Question: I need a reference to Server.MapPath because I am using an api which needs it.
Even if there is a straight .net way to unzip a file I would still like to know what I'm doing wrong.

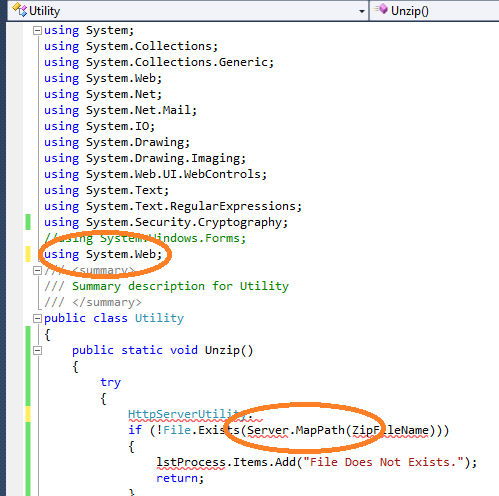
Answer: The server is a part of http call
'''
HttpContext.Current.Server.MapPath()
'''
if you do not have this Http Context alive, you can not have the Server.
One other way for the MapPath is to use the 'HttpRuntime.AppDomainAppPath' and add your rest of your directory file